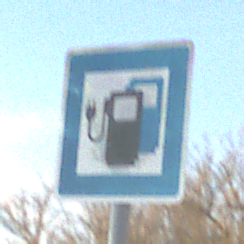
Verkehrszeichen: LadestationFuerElektrofahrzeuge
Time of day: MorningAfternoon
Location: Outdoor (Nature)
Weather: PartlyCloudy
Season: NotSpecified
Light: Natural